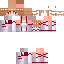
A female human skin with medium skin, wearing brown long hair dressed in a red hoodie and red pants, featuring a closed mouth.